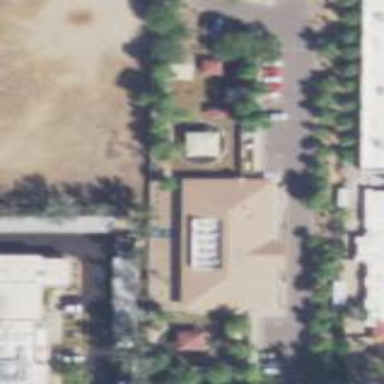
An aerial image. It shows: Kindergarten.